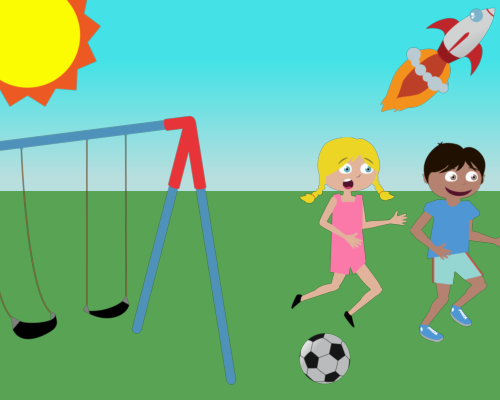
large sun in upper left corner only rays cut off on top and sides below is large swing set half cut off on the left side it faces right on right in skyrocket facing right at right edge next to rear leg of swings is soccer ball 1 4 inch right and from bottom running large boy facing right smile running girl shocked right next to him kids closer to swings